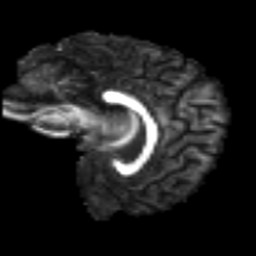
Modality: FA
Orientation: sagittal
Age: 29
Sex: female
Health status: ill
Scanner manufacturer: siemens
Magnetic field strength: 3 T
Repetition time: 6.5 s
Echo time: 0.062 s